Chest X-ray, PA view. Patient: 58 years old, sex M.
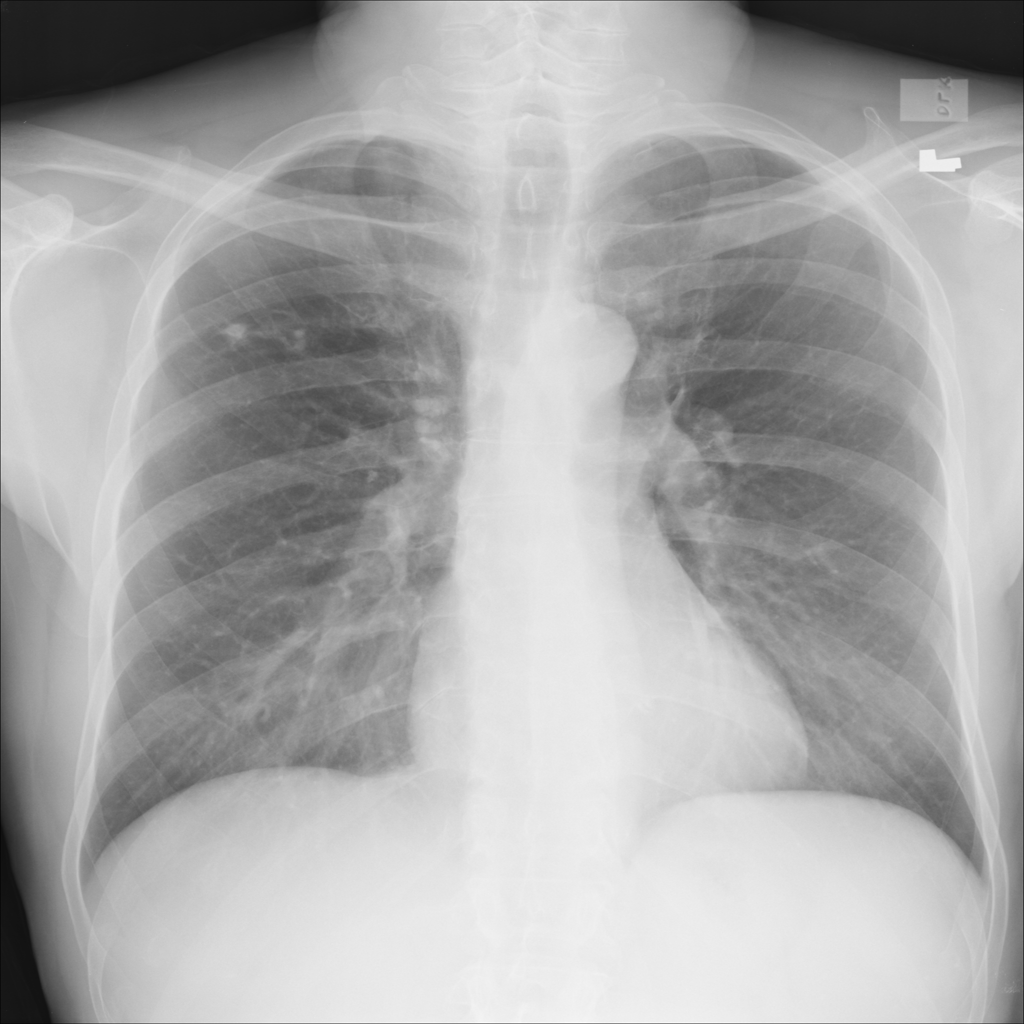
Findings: Nodule, Pleural_Thickening